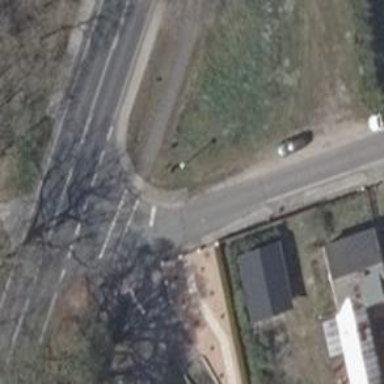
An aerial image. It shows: Stop road.